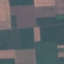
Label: AnnualCrop